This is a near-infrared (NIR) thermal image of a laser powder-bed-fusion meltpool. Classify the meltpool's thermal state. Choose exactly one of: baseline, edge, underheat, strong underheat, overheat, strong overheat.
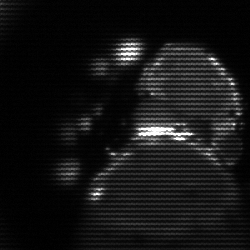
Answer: edge